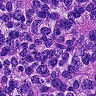
Metastatic tissue present: yes